Ускорение свободного падения $g = 9.81~{м}/{с^2}$. При движении по немагнитной металлической поверхности постоянный магнит индуцирует вихревые токи в металле. Согласно правилу Ленца, эти токи приводят к появлению магнитной силы сопротивления, действующей на магнит:\[F = -kv\]где $v$ – скорость магнита, а $k$ – коэффициент магнитного сопротивления, зависящий от размера и формы магнита, индукции магнитного поля и от электрической проводимости металла. Несколько магнитов можно закрепить за счет сил их взаимного притяжения в виде «поезда» с чередующимися северными и южными полюсами, как показано на рисунке.
Определите коэффициент трения скольжения магнита по алюминиевому желобу $\mu$. Экспериментально получите зависимость коэффициента $k(N)$ магнитного сопротивления поезда от числа магнитов $N$. Можно ли утверждать, что коэффициент магнитного сопротивления поезда равен сумме коэффициентов сопротивления отдельных магнитов?
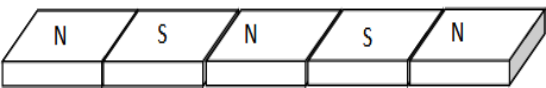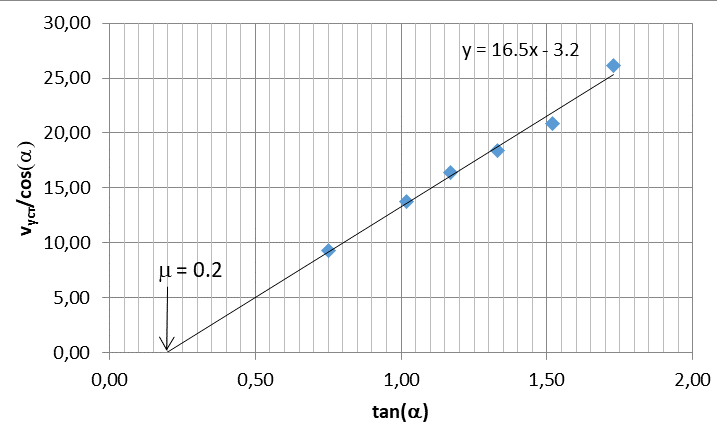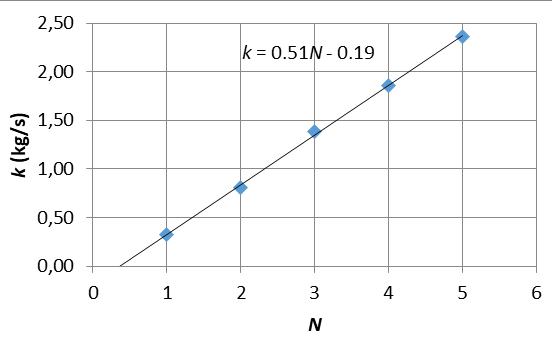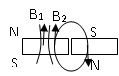
Решение: Второе уравнение Ньютона в проекции на ось, направленную вдоль желоба:\[ma = mg\operatorname{sin}\alpha -\mu mg ~{cos}\alpha -kv \tag{1}\]Когда $v \to v_{уст}$, $a \to 0$. Следовательно:\[ v_{уст} =\frac{mg}{k}(\operatorname{sin}\alpha-\mu \operatorname{cos}\alpha)\tag{2}\]Проверим, что движение магнита можно считать равномерным. Запускаем магнит с несколько различных расстояний $s$ от основания желоба и измеряем соответствующие времена спуска. Для каждого расстояния делаем по три измерения времени, которых усредняем. \[S,~см\]\[t,~с\]\[\tilde{t},~с\]12310.00.870.940.810.8720.01.601.631.631.6230.02.382.342.322.3540.03.063.123.003.0650.03.843.873.803.8460.04.624.544.624.59 График зависимости $s$ от $t$ дан внизу.  Экспериментальные точки лежат на прямой линии, практически проходящей через начало координат. Это означает, что в пределах точности измерения времени магнит движется равномерно с установившейся скоростью:\[v_{уст} =13.5~см/с\]Для того, чтобы найти коэффициент трения $\mu$ и коэффициент магнитного сопротивления $k(1)$ для одного магнита снимем зависимость установившейся скорости $v_{уст}$ от угла наклона желоба. Измеряем время движения несколько раз и усредняем. $\alpha ,~^\circ$ $t,~с$$\tilde{t},~с$$v_{уст}~см/с$$x=\operatorname{tg}\alpha$$y={v_г}/{\cos}\alpha,~см/с$12260.04.624.544.624.5913.062411.7326.156.65.225.215.235.2211.494251.5220.953.15.415.475.415.4311.049721.3318.449.55.505.635.815.6510.625741.1716.345.66.246.256.256.259.6051231.0213.736.07.878.148.047.490.759.257.49 Из уравнения $(2)$ следует, что если:\[x = \operatorname{tg}\alpha,\quad y = {v_г}/{\operatorname{cos}\alpha},\]то переменные $x$ и $y$ связанны линейной зависимостью:\[y =\frac{mg}{k}(x-\mu)\]Следовательно, график зависимости $y$ от $x$ пересекает абсциссу в точке $x_0=\mu$, a наклон графика связан с коэффициентом магнитного сопротивления:\[\frac{\mathrm dy}{\mathrm dx}=\frac{mg}{k}\]Физический смысл наклона – это установившаяся скорость $v_{уст} (90^\circ)$, соответствующая скольжению по почти вертикальной плоскости.  Из точки пересечения графика с осью $x$ находим: а из наклона графика:\[{mg}/{k}=16.5~см/с=0.165 ~м/с\]Отсюда вычисляем:\[k=5.6\cdot 10^{-3} ~кг⋅\frac{9.81 ~м/с^2 }{0.165 ~м/с}=0.33 ~кг/с\]В таблице даны времена съезжания и соответствующие установившиеся скорости для магнитного поезда в зависимости от числа магнитов для заданного угла наклона $\alpha=36^\circ$ и для заданного расстояния $s = 60~ см$. Коэффициент сопротивления рассчитывается по формуле: \[k(N)=\frac{Nmg}{v_{уст}} (\operatorname{sin}⁡\alpha - \mu\operatorname{cos} \alpha)\tag{3}\]где $Nm$ – полная масса поезда, $\mu = 0.2$, $\sin\alpha=0.6$, $\cos⁡\alpha=0.8$. Экспериментальные результаты показаны тоже на графике.   | \[S,~см\] | \[t,~с\] | | | \[\tilde{t},~с\] | | --- | --- | --- | --- | --- | | 1 | 2 | 3 | | 10.0 | 0.87 | 0.94 | 0.81 | 0.87 | | 20.0 | 1.60 | 1.63 | 1.63 | 1.62 | | 30.0 | 2.38 | 2.34 | 2.32 | 2.35 | | 40.0 | 3.06 | 3.12 | 3.00 | 3.06 | | 50.0 | 3.84 | 3.87 | 3.80 | 3.84 | | 60.0 | 4.62 | 4.54 | 4.62 | 4.59 |
Ответ: \[\mu=0.2\]  а из наклона графика:\[{mg}/{k}=16.5~см/с=0.165 ~м/с\]Отсюда вычисляем:\[k=5.6\cdot 10^{-3} ~кг⋅\frac{9.81 ~м/с^2 }{0.165 ~м/с}=0.33 ~кг/с\]В таблице даны времена съезжания и соответствующие установившиеся скорости для магнитного поезда в зависимости от числа магнитов для заданного угла наклона $\alpha=36^\circ$ и для заданного расстояния $s = 60~ см$. Коэффициент сопротивления рассчитывается по формуле: \[k(N)=\frac{Nmg}{v_{уст}} (\operatorname{sin}⁡\alpha - \mu\operatorname{cos} \alpha)\tag{3}\]где $Nm$ – полная масса поезда, $\mu = 0.2$, $\sin\alpha=0.6$, $\cos⁡\alpha=0.8$. Экспериментальные результаты показаны тоже на графике.
Ответ: | \[N\] | \[t,~с\] | | | \[\tilde{t},~с\] | \[v_{уст},~см/с\] | \[k,~кг/с\] | | --- | --- | --- | --- | --- | --- | --- | | 1 | 2 | 3 | | 1 | 7.87 | 8.14 | 8.04 | 8.02 | 7.49 | 0.32 | | 2 | 10.04 | 10.08 | 10.01 | 10.04 | 5.97 | 0.81 | | 3 | 11.63 | 11.45 | 11.22 | 11.43 | 5.25 | 1.38 | | 4 | 11.70 | 11.74 | 11.14 | 11.52 | 5.21 | 1.86 | | 5 | 12.00 | 11.59 | 11.63 | 11.74 | 5.11 | 2.36 | Ответ: \[N\]\[t,~с\]\[\tilde{t},~с\]\[v_{уст},~см/с\]\[k,~кг/с\]12317.878.148.048.027.490.32210.0410.0810.0110.045.970.81311.6311.4511.2211.435.251.38411.7011.7411.1411.525.211.86512.0011.5911.6311.745.112.36   Как видно из линии линейной регресии, добавление нового магнита к поезду ведет к увеличению коэффициента магнитного сопротивления на $0.51~кг/с$, что больше коэффициента сопротивления одиночного магнита — $0.33~ кг/с$. Следовательно коэффициент магнитного сопротивления поезда больше суммы коэффициентов сопротивления отдельных магнитов. Этот результат можно объяснить тем, что при чередующихся противоположных полюсов магнитов, их магнитные поля взаимно усиливаются. Магнитная сила, однако, пропорциональна $B^2$ (ток $\sim Bv$, сила $\sim IB \sim B^2v$). Следовательно, магнитная сила, действующая на поезд больше суммы магнитных сил, которые действовали бы на одиночные магниты (эффект аналогичен увеличению интенсивности волны при конструктивной интерференции волн).
Темы:
E, Механика, Трение скольжения, Магнитное трение, IEPhO